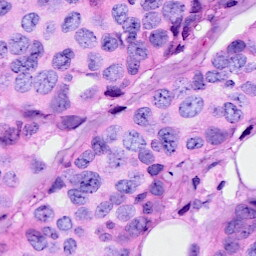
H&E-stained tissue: Breast